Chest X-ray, AP view. Patient: 71 years old, sex M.
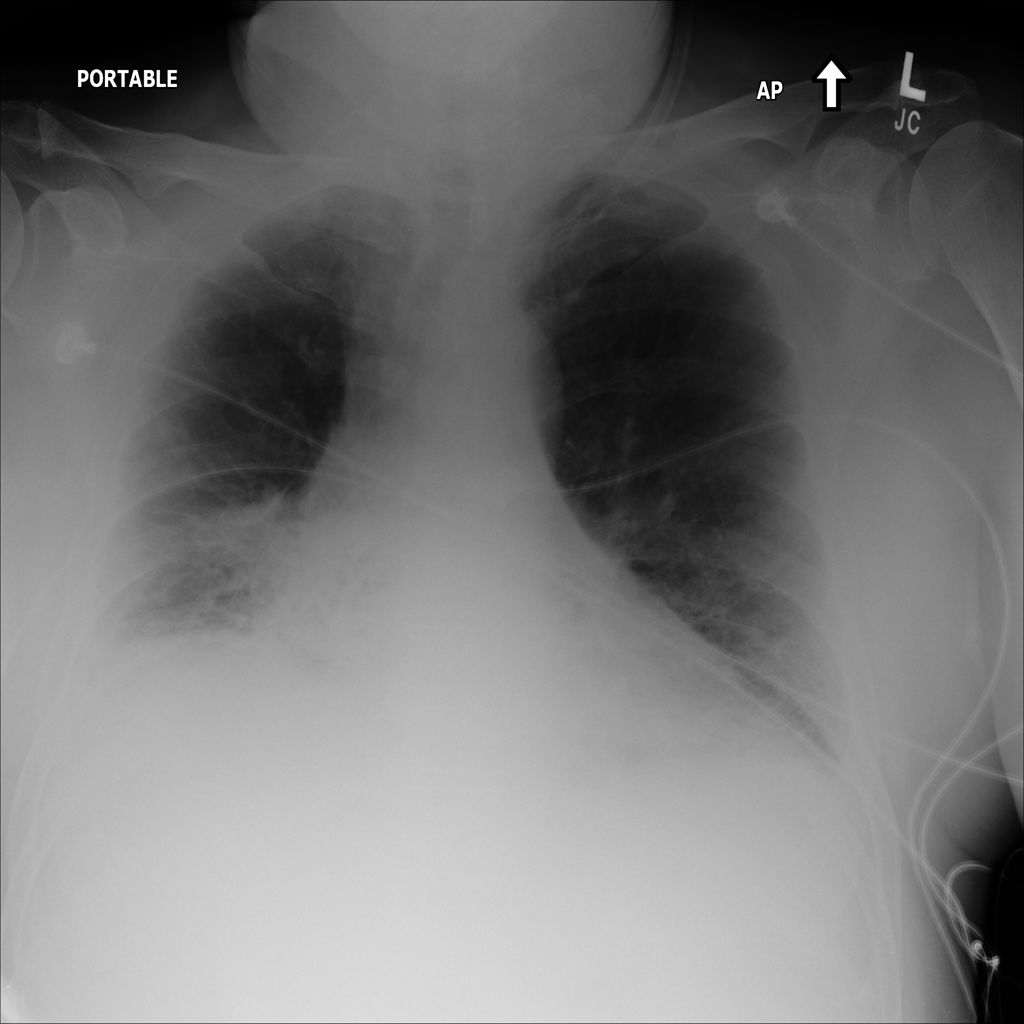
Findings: Pleural_Thickening